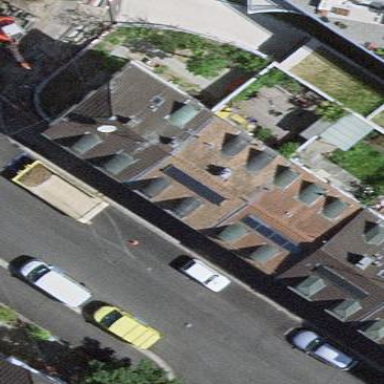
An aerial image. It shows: Terrace building.